Question: I'm trying to change this particular hover line in an area chart. Which option should I change? I checked the documentation but changing the value for 'lineColor' and 'lineWidth' only changes the color of the outline of each data point. See the screenshot below:

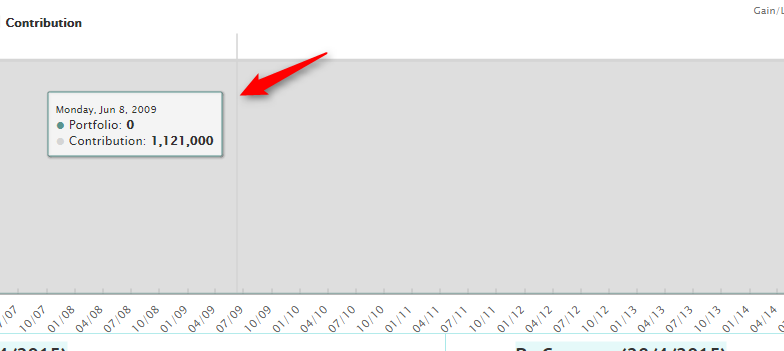
Answer: You can change 'tooltip.crosshairs' options to change the , , and of the line. Here's the code for width and color:
'''
tooltip: {
crosshairs: [{
width: 3,
color: 'green'
}]
}
'''
The first object of the array is for the , the second for the . Here's the <URL>.